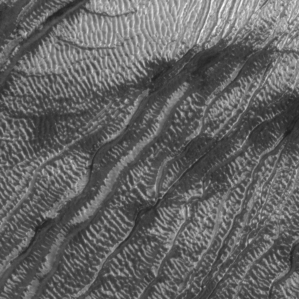
Label: frost